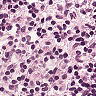
Metastatic tissue present: no